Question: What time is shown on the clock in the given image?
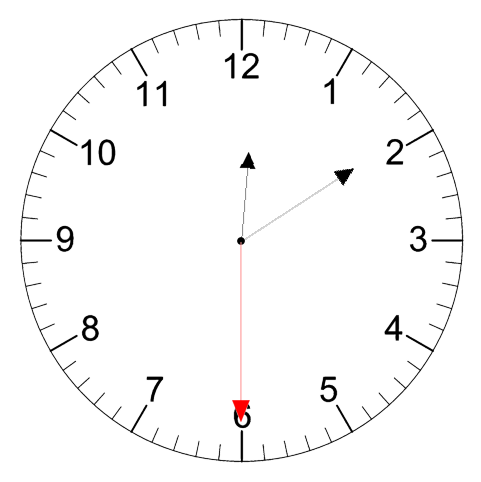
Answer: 12:09:30